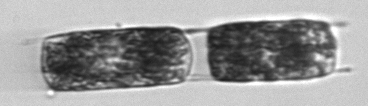
Label: Hemiaulus